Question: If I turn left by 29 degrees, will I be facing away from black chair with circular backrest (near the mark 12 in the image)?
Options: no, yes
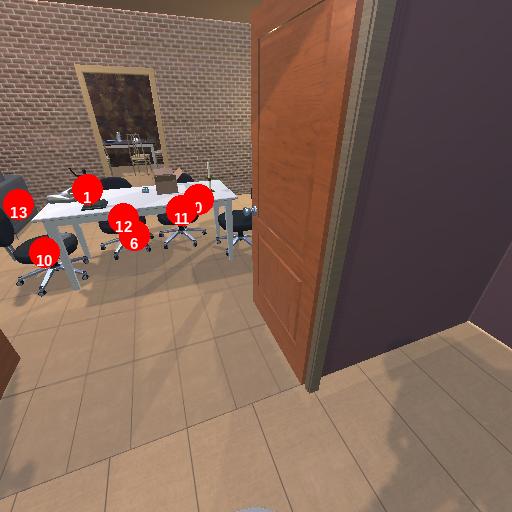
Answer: no